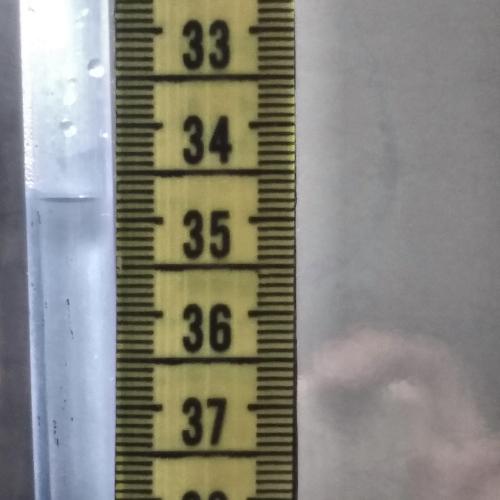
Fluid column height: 34.8 cm